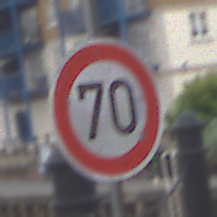
Verkehrszeichen: Geschwindigkeit70
Umgebung: Outdoor, Urban
Tageszeit: MorningAfternoon
Wetter: Overcast
Licht: Natural
Jahreszeit: NotSpecified
Kontrast: LowContrast